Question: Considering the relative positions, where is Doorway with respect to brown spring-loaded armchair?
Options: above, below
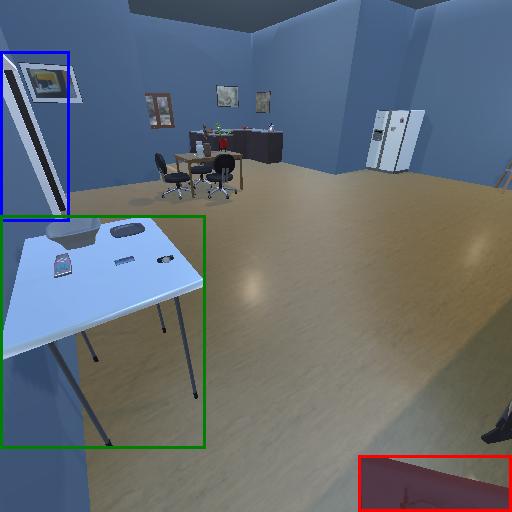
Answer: above